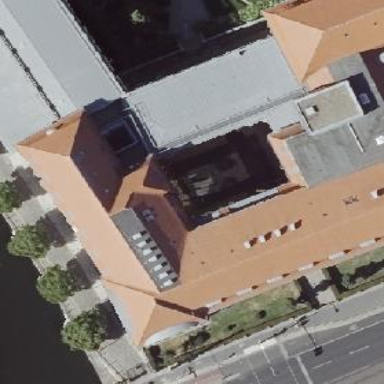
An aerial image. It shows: Government building with quadruple saltbox roof shape.